Question: i am preparing a website, about social media,
'''
http://www.precisetech.co.uk/simon/socialMedia/
'''
Now i have prepared script to upload video like facebook etc on my own server. But what i want is to capture an image from uploaded video, Like splash screen or whatever, Like Youtube video shows an image before being played, THAT KINDA IMAGE, how to extract that or set that in PHP and HTML.
e.g.
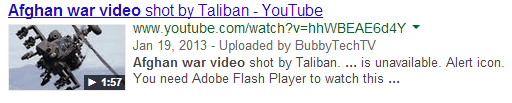
Answer: You will have to use ffmpeg or similar tools on the server with PHP exec function.
exec("ffmpeg -ss 00:03:00 -i VideoFile.avi -frames:v 1 out1.jpg");
This example will produce one image frame (out1.jpg) somewhere around the third minute from the beginning of the movie
Then you can use the generated image to show as preview image (use flowplayer or any similar video players which support showing a preview image)